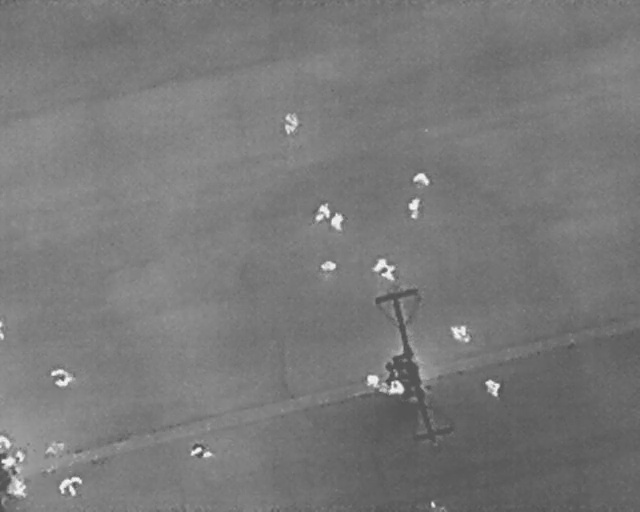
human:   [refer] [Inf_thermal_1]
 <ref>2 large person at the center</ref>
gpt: <box>[[62, 39, 66, 41, 2], [58, 50, 61, 54, 2]]</box>

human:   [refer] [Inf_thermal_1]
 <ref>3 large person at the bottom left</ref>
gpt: <box>[[7, 70, 11, 76, 2], [9, 92, 12, 97, 2], [0, 93, 4, 97, 2]]</box>

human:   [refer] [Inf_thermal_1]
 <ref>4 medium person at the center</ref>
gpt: <box>[[64, 33, 66, 36, 2], [51, 41, 54, 44, 2], [48, 40, 52, 42, 21], [50, 50, 52, 53, 2]]</box>

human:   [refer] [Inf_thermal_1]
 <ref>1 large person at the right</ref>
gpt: <box>[[70, 62, 73, 67, 2]]</box>

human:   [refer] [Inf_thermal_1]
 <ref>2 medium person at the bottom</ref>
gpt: <box>[[60, 74, 63, 77, 2], [56, 72, 59, 75, 2]]</box>

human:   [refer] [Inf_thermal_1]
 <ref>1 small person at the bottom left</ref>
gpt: <box>[[0, 85, 1, 87, 2]]</box>